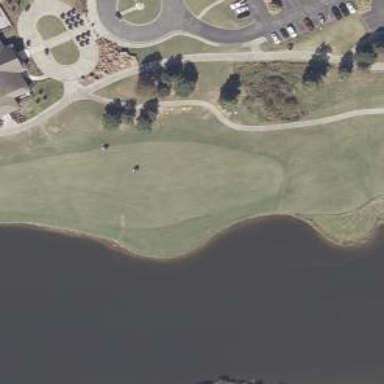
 with lush green grass covering the ground."